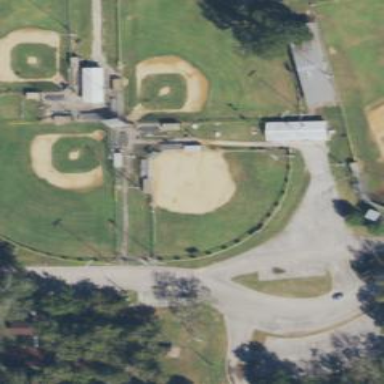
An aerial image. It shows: Chain link fence surrounds baseball pitch.